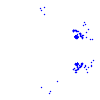
Particle: kaon